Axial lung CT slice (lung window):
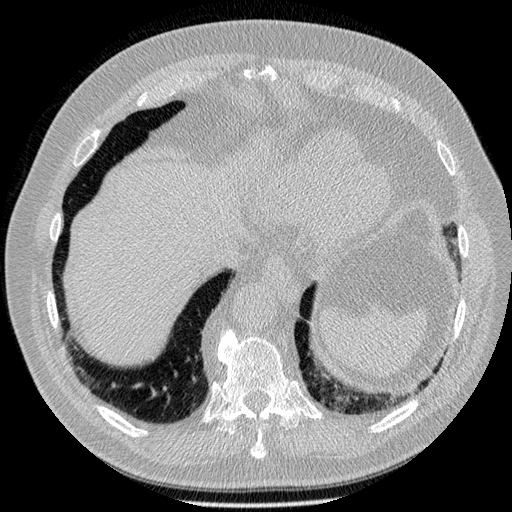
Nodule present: no